Question: I have a simple webinterface where I am able to select a certain market, price, targets and stoploss for a personal cryptocurrency trade on an exchange.
I have added some default laravel validation rules, some of them show up on the webinterface like they should, but one of them in particular is not while it does trigger because when I inspect the '422' 'POST' error, it does show up in the response.
Here the form is showing errors, except on the stoploss part, but the stoploss error is not showing up on the webinterface:

I have simplified the rule to only have "require" for testing purposes, also with more rules it does not work. the rules:
'''
'market' => 'required',
'trade_value' => 'required|numeric|min:10',
'limit-price' => 'sometimes|min:1|numeric',
'stop-price' => 'required',
'''
the return response from the 422 POST (laravel creates this?):
'''
{
"message":"The given data was invalid",
"errors":{
"market":[
"The market field is required."
],
"limit-price":[
"The limit-price must be at least 1.",
"The limit-price must be a number."
],
**"stop-price":[
"The stop-price field is required."
]**
}
'''
form code per request (I removed some div's that are not involved in the subject):
'''
<form method="POST" action="/trades" accept-charset="UTF-8" novalidate="" class="ajax-form"><input name="_token" type="hidden" value="sdgsdge563456">
<!-- Default box -->
<div class="card ">
<div class="card-header with-border" style="display:none;">
<div class="float-left">
</div>
<div class="card-tools float-right">
</div>
</div>
<div class="card-body">
<div class="row">
<div class="col-12">
<div class="form-group required-field "><label for="market">Market</label><select class="form-control " id="market" name="market"><option selected="selected" value="">Select Market ...</option><option value="btc-perpetual">BTC-PERPETUAL</option><option value="eth-perpetual">ETH-PERPETUAL</option></select></div>
</div>
</div>
</div>
<!-- /.box-body -->
<div class="card-footer" style="display:none;">
</div>
<!-- /.box-footer-->
</div>
<!-- /.box -->
<!-- Default box -->
<div class="card ">
<div class="card-header with-border" style="display:none;">
<div class="float-left">
</div>
<div class="card-tools float-right">
</div>
</div>
<div class="card-body">
<div class="row">
<div class="col-12">
<div class="form-group required-field "><label for="trade_value">Trade Value</label><div class="input-group "><input class="form-control " placeholder="Trade Value" id="trade_value" name="trade_value" type="number" value="10"><div class="input-group-addon input-group-append"><div class="input-group-text">USD</div></div></div></div>
</div>
</div>
</div>
<!-- /.box-body -->
<div class="card-footer" style="display:none;">
</div>
<!-- /.box-footer-->
</div>
<!-- /.box -->
<!-- Default box -->
<!-- /.box -->
<!-- Default box -->
<div class="card ">
<div class="card-header with-border" style="display:none;">
<div class="float-left">
</div>
<div class="card-tools float-right">
</div>
</div>
<div class="card-body">
<div class="entrytype entrylimit">
<div class="row">
<div class="col-12">
<div class="form-group required-field "><label for="limit-price">Price</label><div class="input-group "><input class="form-control " placeholder="Price" id="limit-price" name="limit-price" type="number"><div class="input-group-addon input-group-append"><div class="input-group-text">USD</div></div></div></div>
</div>
</div>
</div>
</div>
<!-- /.box-body -->
<div class="card-footer" style="display:none;">
</div>
<!-- /.box-footer-->
</div>
<!-- /.box -->
</form>'''
'''
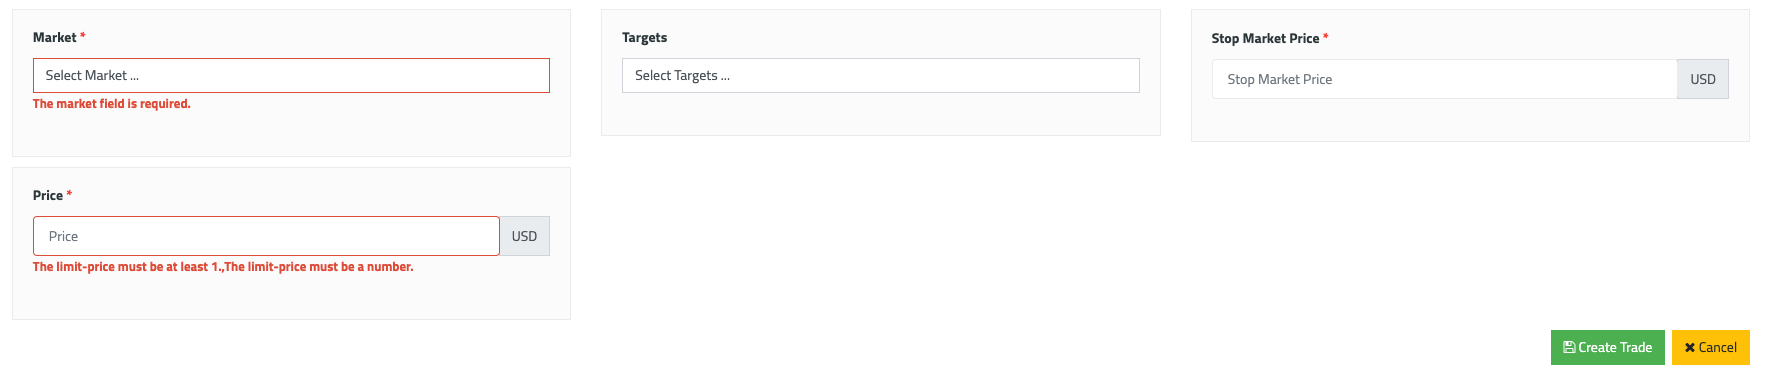
Answer: I have solved the issue myself.
Basically the form start code should be in front of the 3 column divs, otherwise laravel would stop validation after the first div.